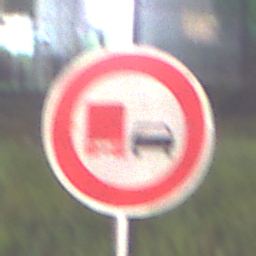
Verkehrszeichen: UeberholverbotKraftfahrzeuge
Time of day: Night
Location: Outdoor (Suburban)
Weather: PartlyCloudy
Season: NotSpecified
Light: Artificial